Question: I have this NSDictionary:

I need to find an object in 'champions', that has a defined value for key 'name' (in this case the value entered by user is "Nasus") and then retrieve all key/value pairs from 'stats'. Can You help me?
Thank You.
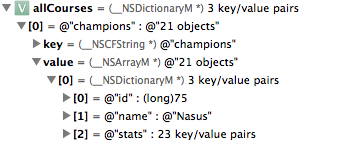
Answer: To get the object from the dictionary 'theOfficial' for the key 'documentation':
'''
NSObject *pleaseRead = [theOfficial objectForKey:documentation];
'''
To get all objects from the dictionary 'aQuickGoogleSearch':
'''
NSArray *orEvenTry = [aQuickGoogleSearch allValues];
'''
---
Once you've pulled an object out of a dictionary, you can treat it as a normal object.
'''
Foo *myFooVar = [someDictionary objectForKey:@"myKey"];
Bar *myBarVar = [myFooVar someMethodThatReturnsBar];
'''